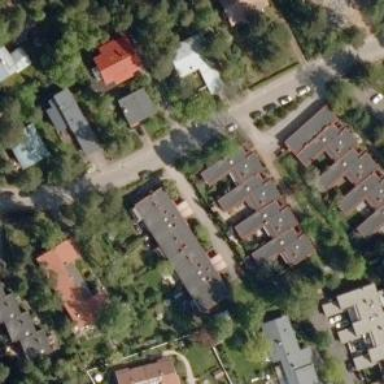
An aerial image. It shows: Terrace building.